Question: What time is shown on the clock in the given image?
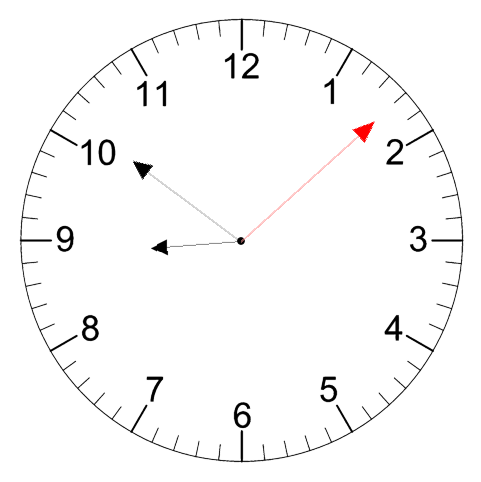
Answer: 08:51:08